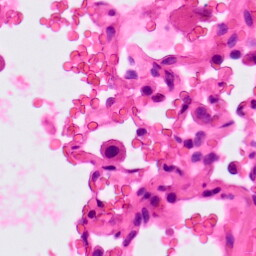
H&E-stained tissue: Lung